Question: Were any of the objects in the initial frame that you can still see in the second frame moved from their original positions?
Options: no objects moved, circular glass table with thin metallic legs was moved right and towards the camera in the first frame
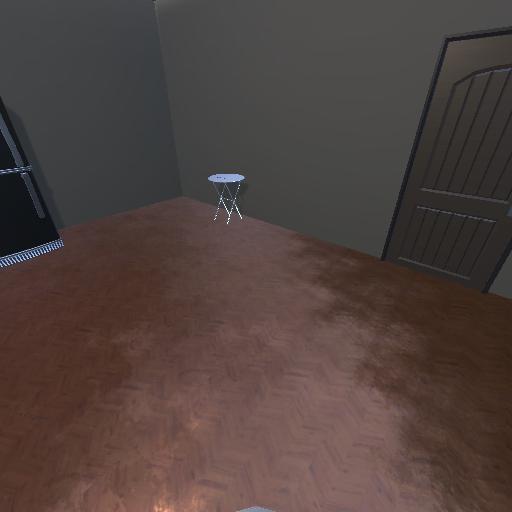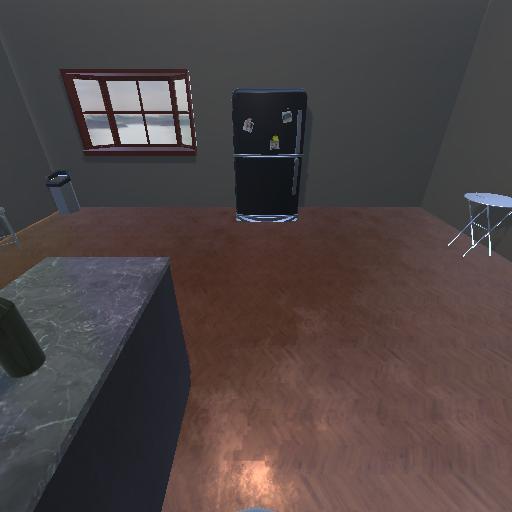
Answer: no objects moved